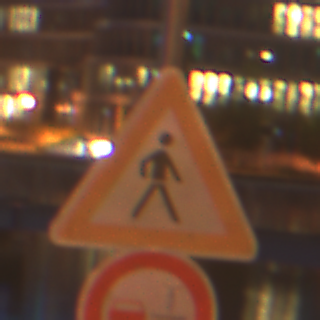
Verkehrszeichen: FussgaengerLinks
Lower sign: VerbotUeberholenEinspurigeFahrzeuge
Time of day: Night
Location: Outdoor (Urban)
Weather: PartlyCloudy
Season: NotSpecified
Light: Artificial